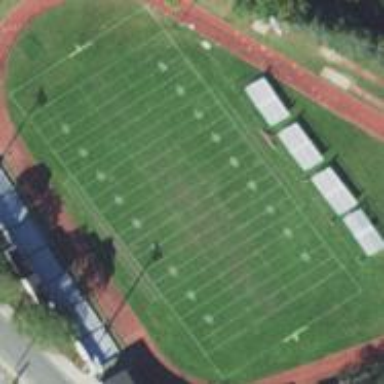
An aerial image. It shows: Grass pitch designated for American football.